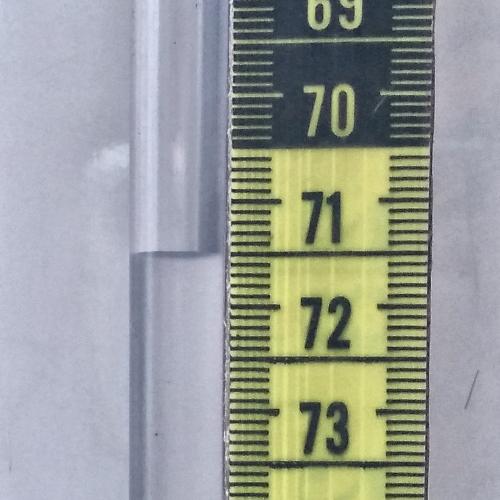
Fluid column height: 71.5 cm